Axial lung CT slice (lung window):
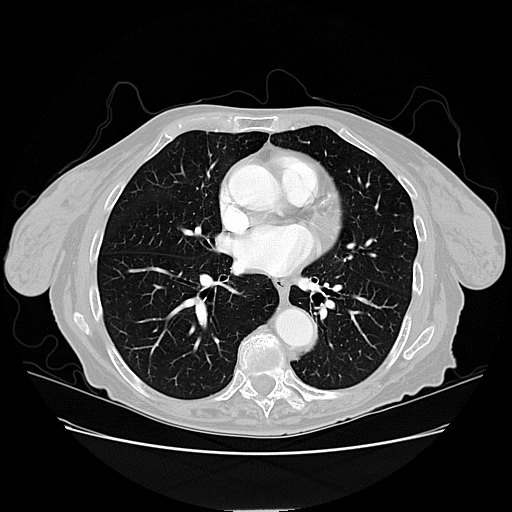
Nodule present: no